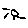
Label: sun